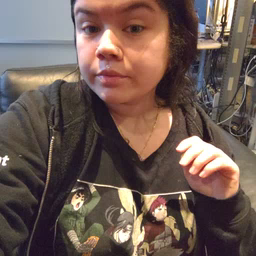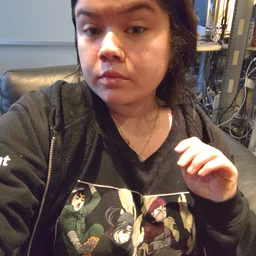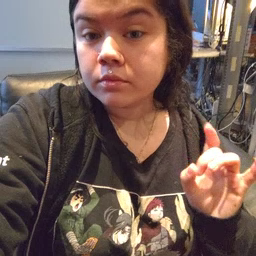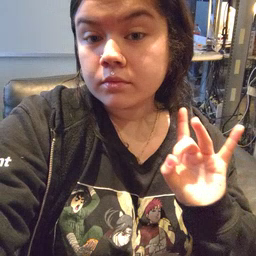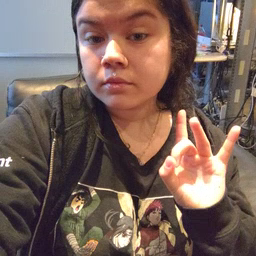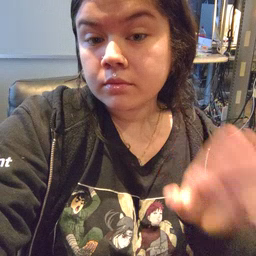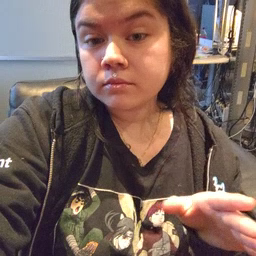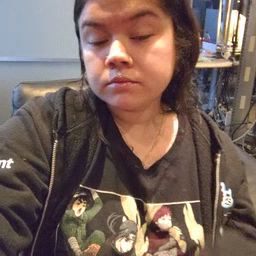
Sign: hate